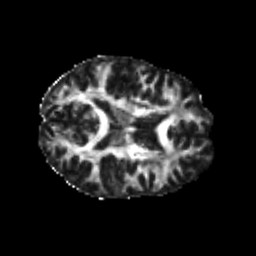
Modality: FA
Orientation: axial
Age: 24
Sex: female
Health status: healthy
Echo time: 0.074 s